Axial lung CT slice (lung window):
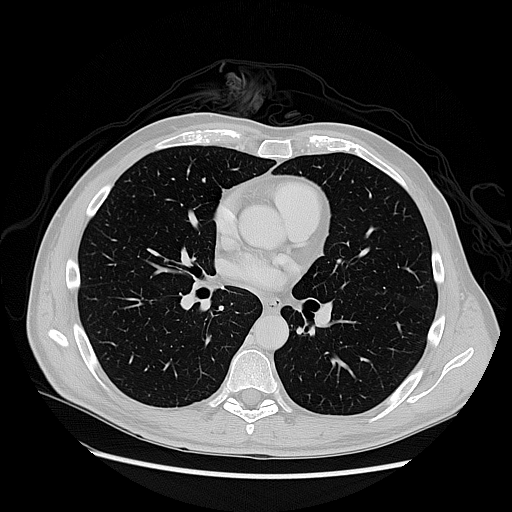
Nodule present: no